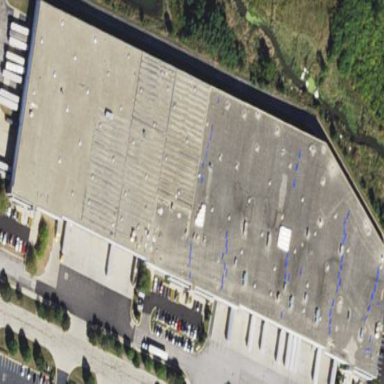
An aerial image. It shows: Industrial building.